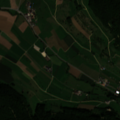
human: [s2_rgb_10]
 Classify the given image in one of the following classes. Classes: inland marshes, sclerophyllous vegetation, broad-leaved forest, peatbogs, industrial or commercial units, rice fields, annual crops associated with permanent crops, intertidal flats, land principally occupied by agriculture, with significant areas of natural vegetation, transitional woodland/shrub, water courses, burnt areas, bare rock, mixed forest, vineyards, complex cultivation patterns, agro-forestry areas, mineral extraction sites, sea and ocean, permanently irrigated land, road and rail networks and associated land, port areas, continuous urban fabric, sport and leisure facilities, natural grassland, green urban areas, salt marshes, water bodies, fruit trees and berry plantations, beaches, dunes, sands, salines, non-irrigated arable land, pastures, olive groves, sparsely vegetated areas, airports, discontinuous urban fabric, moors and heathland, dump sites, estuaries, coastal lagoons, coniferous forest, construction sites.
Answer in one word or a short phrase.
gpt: discontinuous urban fabric, non-irrigated arable land, pastures, mixed forest